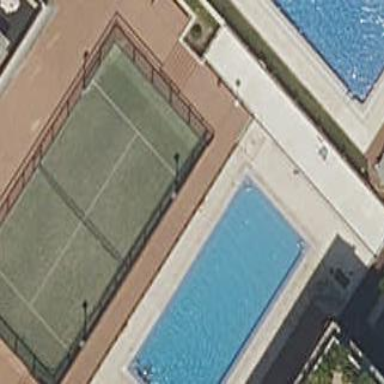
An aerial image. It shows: Swimming pool located in leisure land.